Question: I want to merge the values of three different columns name into a single column named as .
The query i'm using is this,
'''
select ProcessFalseRedirect,ProcessTrueRedirect,GeneralRedirectToPP from IVR_PPMaster
'''
which gives me the following result,

I want my output to be like this,
---------
PP-01
PP-02
PP-03
PP-04
PP-04a
PP-04b
PP-05
and so on.
I want a query which will ignore the blank rows and blank cells as well.
Please help.
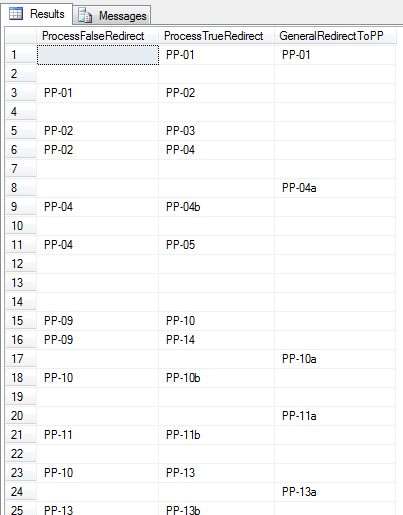
Answer: The 'UNION' can help you.
'''
select ProcessFalseRedirect PPID from IVR_PPMaster
union
select ProcessTrueRedirect from IVR_PPMaster
union
select GeneralRedirectToPP from IVR_PPMaster
'''
To get data in ascending order use this:
'''
select PPID from
(
select ProcessFalseRedirect PPID from IVR_PPMaster
union
select ProcessTrueRedirect from IVR_PPMaster
union
select GeneralRedirectToPP from IVR_PPMaster
) p
order by PPID
'''
Notice, that there are difference between 'UNION' and 'UNION ALL'.